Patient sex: F
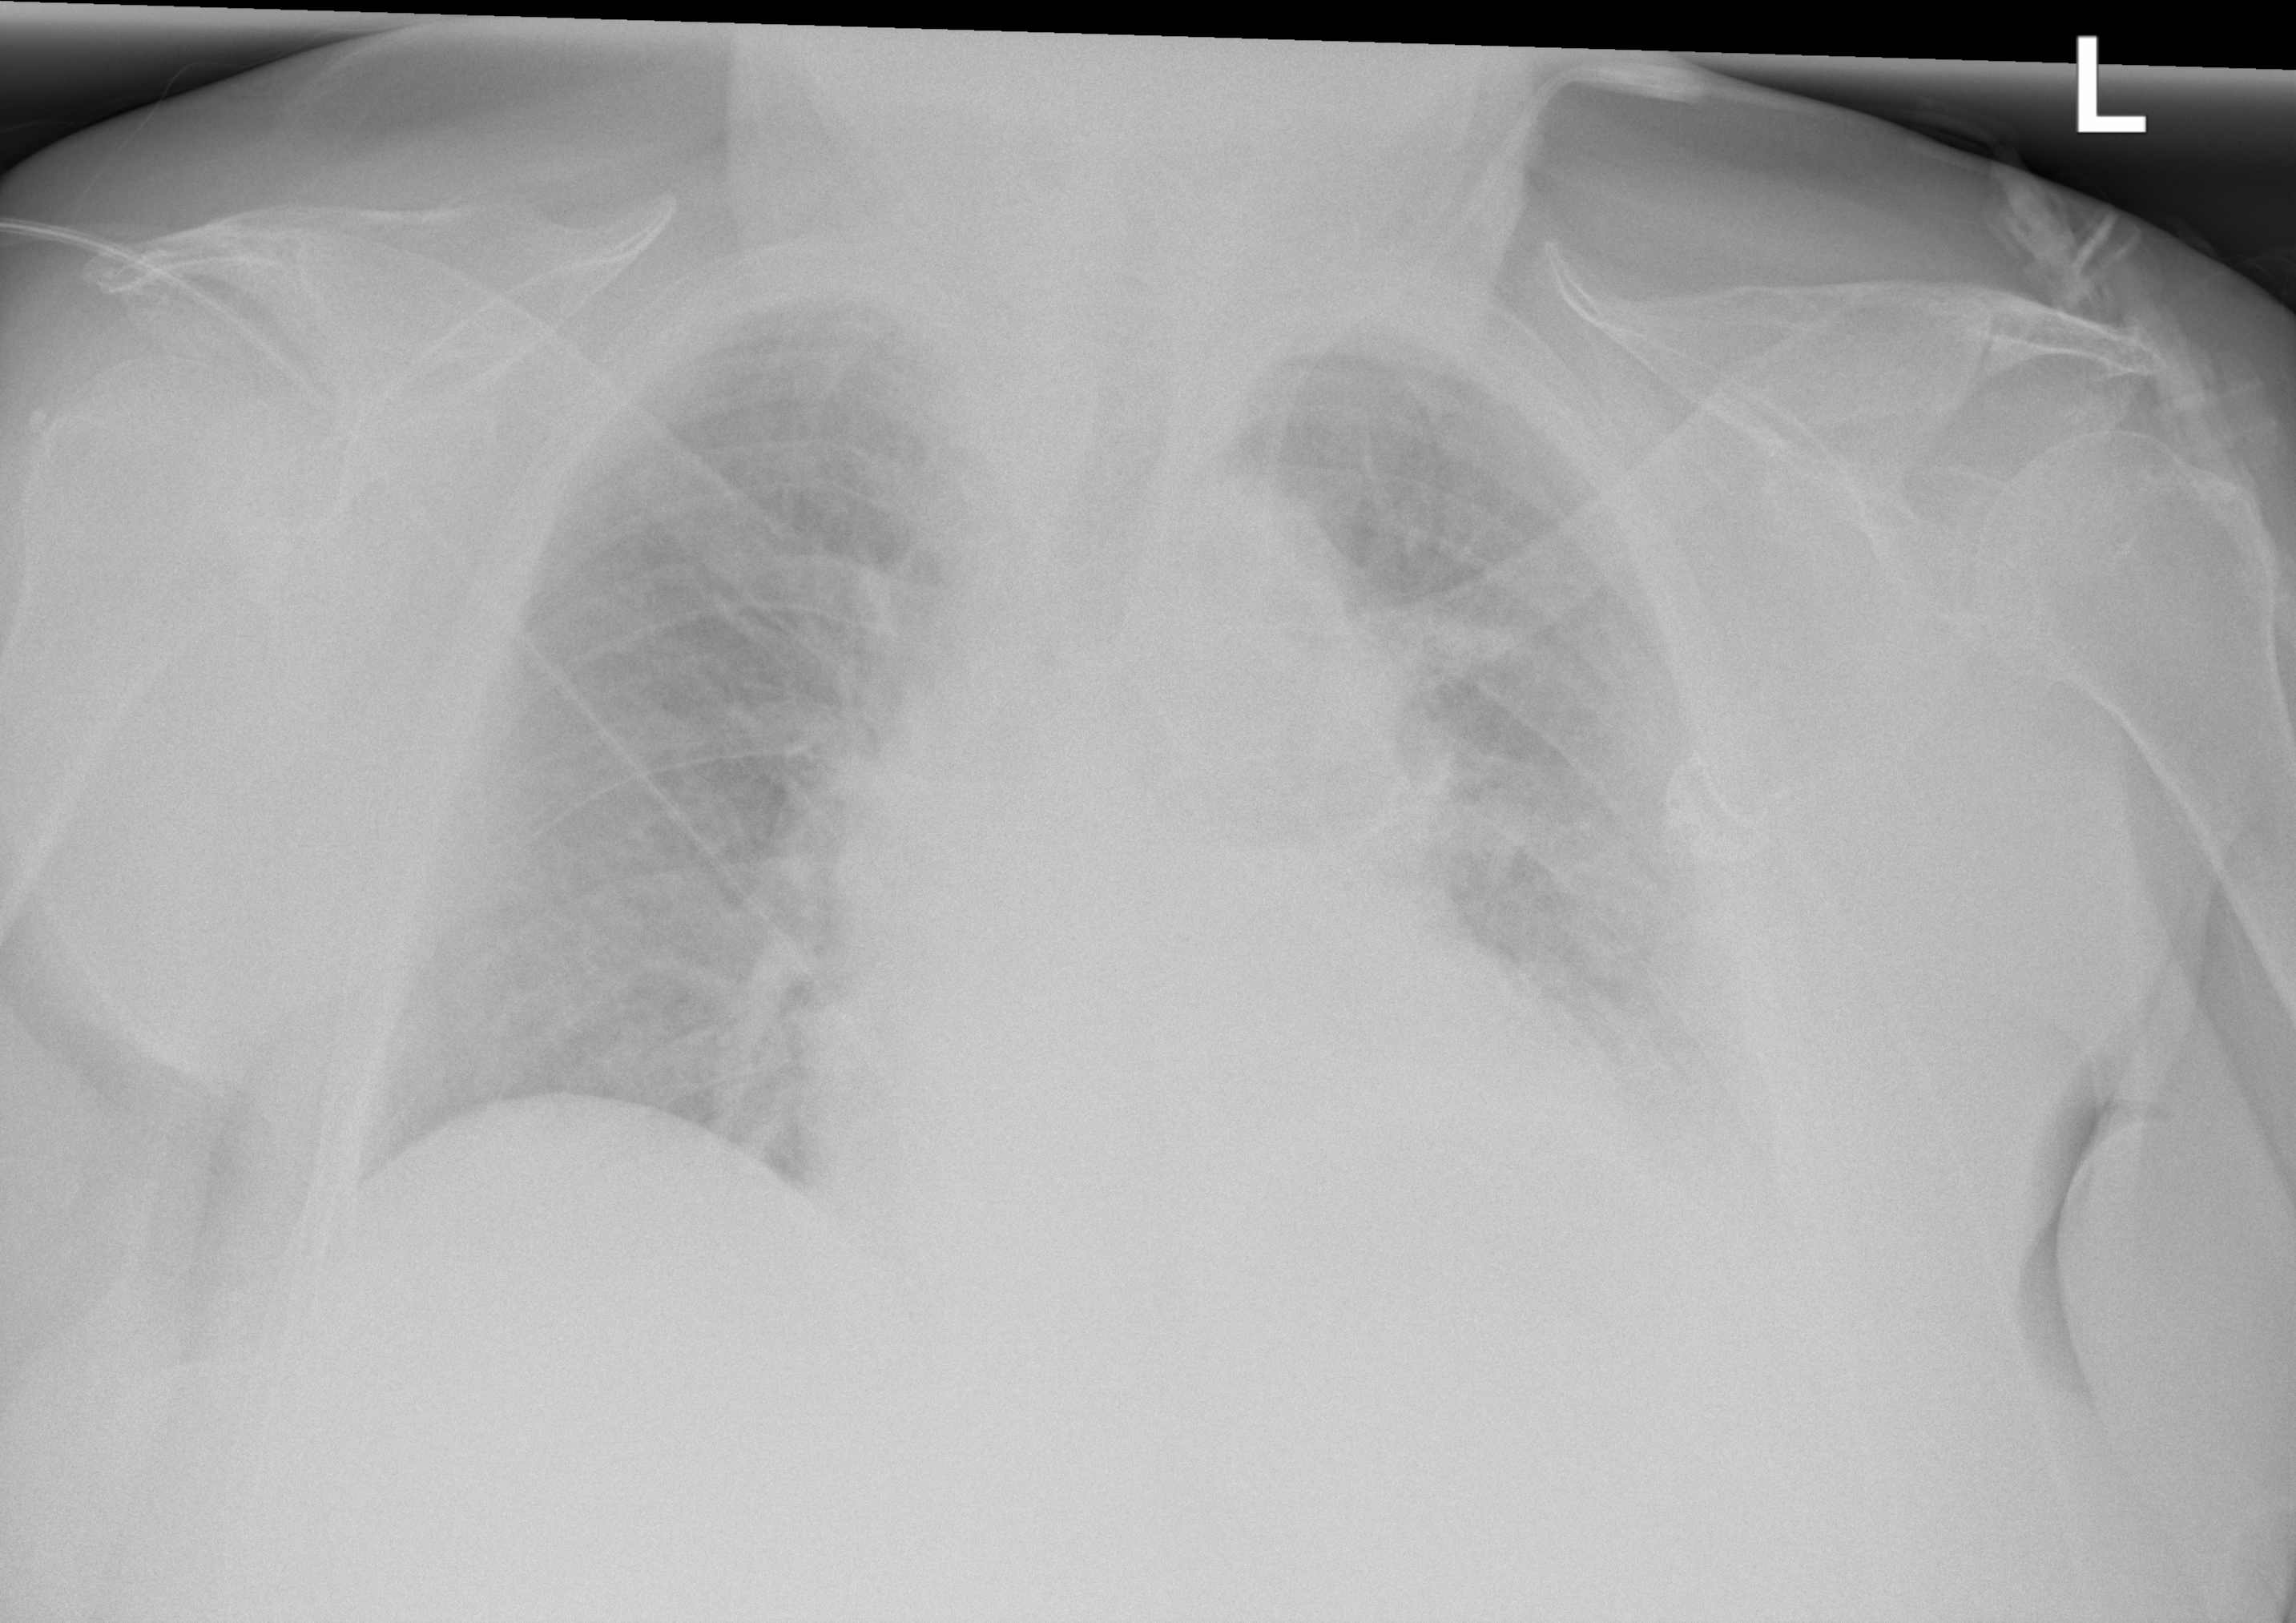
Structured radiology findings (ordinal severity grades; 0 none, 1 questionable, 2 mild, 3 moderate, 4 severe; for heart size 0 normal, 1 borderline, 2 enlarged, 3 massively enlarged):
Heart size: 3
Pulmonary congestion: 2
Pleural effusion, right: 0
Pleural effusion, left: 2
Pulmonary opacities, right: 0
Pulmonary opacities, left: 2
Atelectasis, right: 2
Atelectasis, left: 2